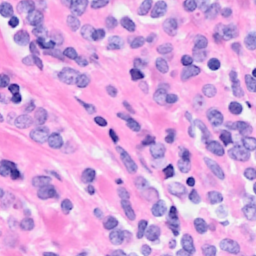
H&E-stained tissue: Breast